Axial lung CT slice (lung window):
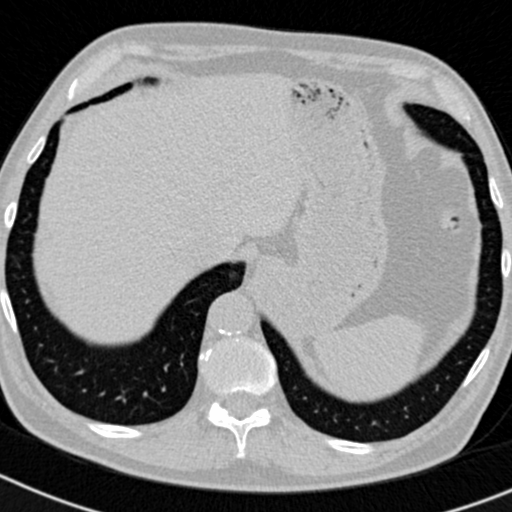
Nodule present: no